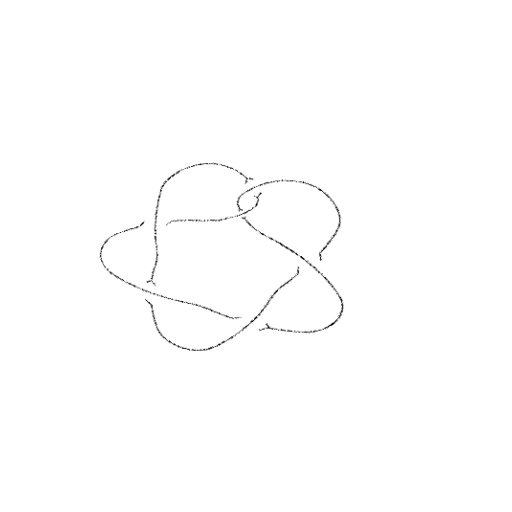
Crossing number: 6